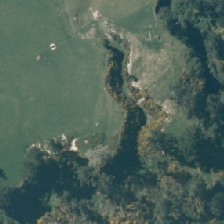
Land cover: low_producing_grassland